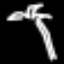
Label: palm tree